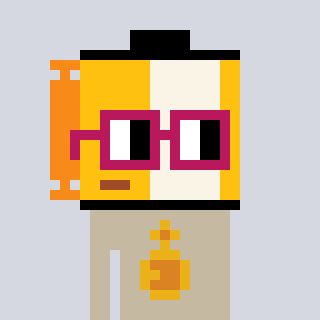
a pixel art character with square dark red glasses, a film roll-shaped head and a bege-colored body on a cool background